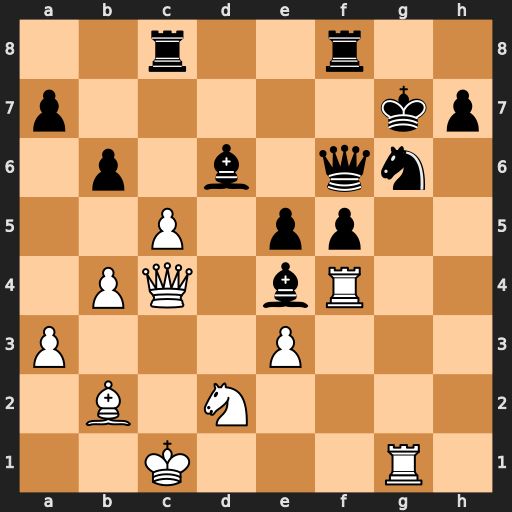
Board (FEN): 2r2r2/p5kp/1p1b1qn1/2P1pp2/1PQ1bR2/P3P3/1B1N4/2K3R1
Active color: w
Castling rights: -
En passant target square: -
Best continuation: Nxe4 fxe4 Rxf6